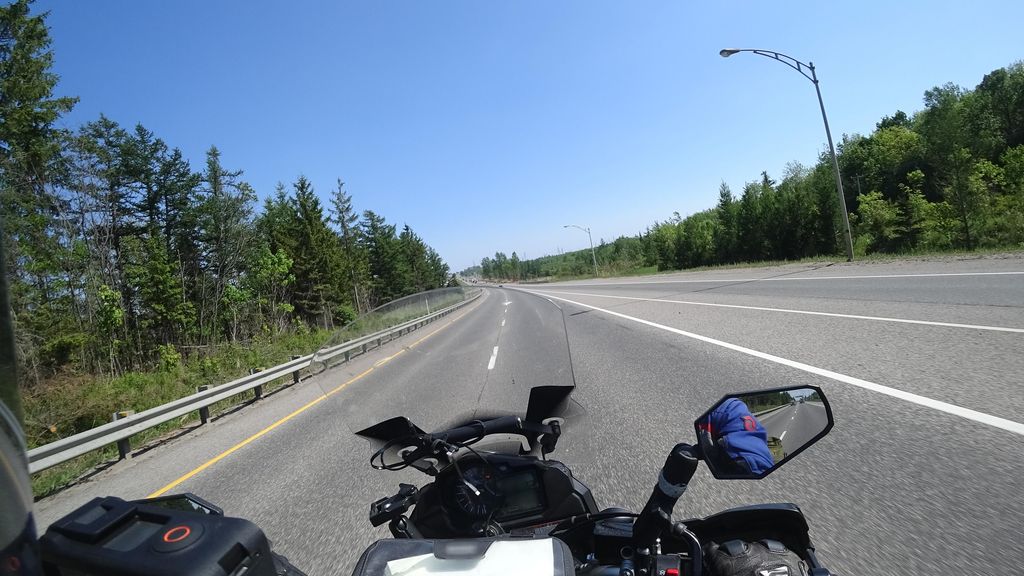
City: quebec_city